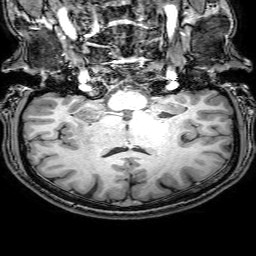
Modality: T1w
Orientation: sagittal
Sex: male
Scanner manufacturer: philips
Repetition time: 0.008178 s
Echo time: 0.00376 s